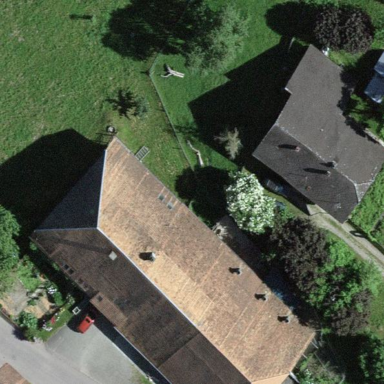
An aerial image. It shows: Farm building.